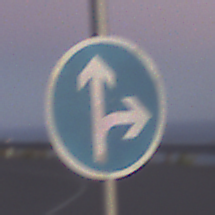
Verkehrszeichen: VorgeschriebeneFahrtrichtungGeradeausOderRechts
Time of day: Dawn
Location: Outdoor (RoadRail)
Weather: Clear
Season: NotSpecified
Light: Natural